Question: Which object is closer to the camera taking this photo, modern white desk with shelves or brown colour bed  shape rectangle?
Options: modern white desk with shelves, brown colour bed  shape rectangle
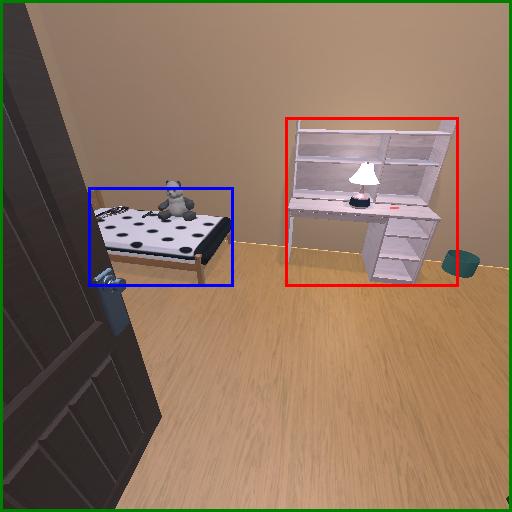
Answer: modern white desk with shelves